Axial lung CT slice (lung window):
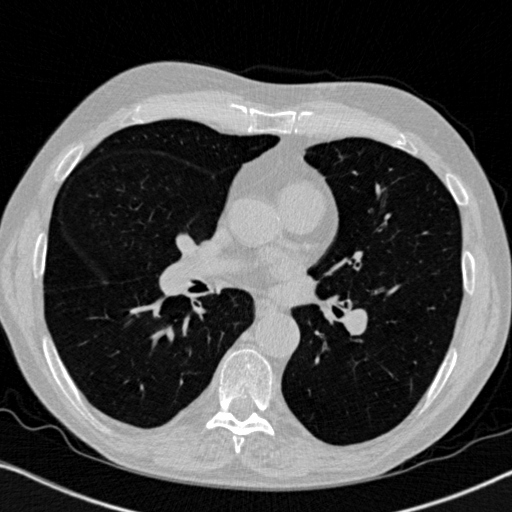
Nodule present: no